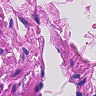
Metastatic tissue present: no